Aerial crown-view tile of a tropical tree (Barro Colorado Island, Panama), acquired 20250414:
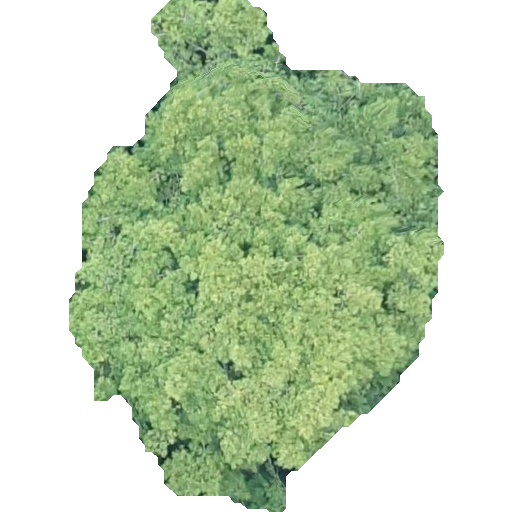
Species: Virola surinamensis
GBIF accepted scientific name: Virola surinamensis
Crown area: 193.511 m²